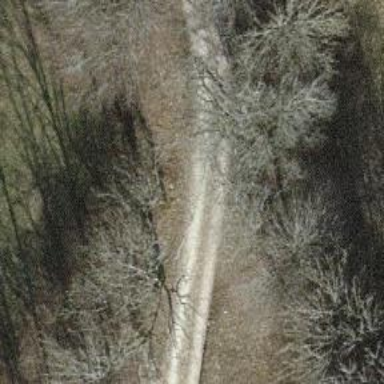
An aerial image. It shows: Unpaved track with grade2 quality type.